Question: So here is my file label. If the label is too long, it will go off the screen thus making me have to scroll.
I've tried the following properties (separate times):
- 'RightToLeft'- 'ContentAlignment'
However, none of them are working. What is the correct property?

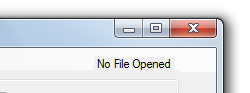
Answer: Try setting 'AutoSize' to 'false' (that makes a fixed size box). Then you can use the 'TextAlign' property to align the text - e.g. use 'MiddleRight'. That should do the trick.